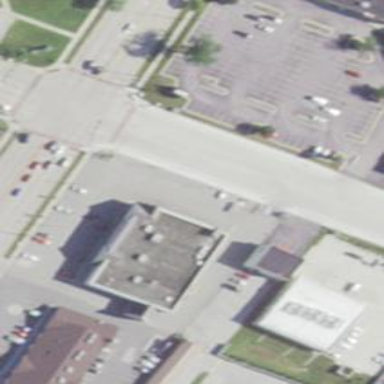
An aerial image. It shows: Pharmacy providing healthcare services.